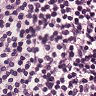
Metastatic tissue present: no